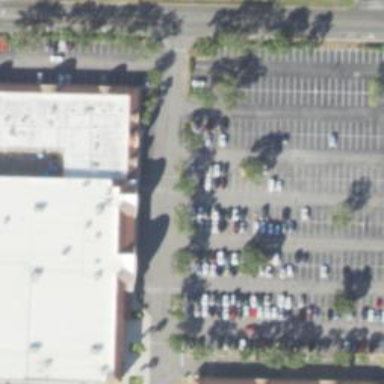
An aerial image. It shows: Parking space is available.